Question:
Hi all,I had an issue on calling tab bar event with different value.since tab bar view get load on single call.unable to pass different values for class.for example,I have to load fri17,sat18,sun19 tabs on tab bar class. it have the content as 17th day value ,18th day value, 19th day value.which must load in list view after passing the date 17 to list class.I had try tab on change listener.still cant find solution this problem.can anyone help me.
'''
package com.androidexample.tabbar;
import java.util.ArrayList;
import java.util.HashMap;
import org.w3c.dom.Document;
import org.w3c.dom.Element;
import org.w3c.dom.NodeList;
public class TabBar extends TabActivity implements OnTabChangeListener{
public static String name;
static final String URL = "http://182.160.161.2/~mani/homeshow/web_serv/timeTableGetByRequest.php?event_id=14&sortBy=time";
static final String KEY_SONG = "date"; // parent node
static final String KEY_IDs = "timetable_date";
public HashMap<String, String> map;
public ArrayList<HashMap<String, String>> songsList;
String kid,ktit,kart,kdur,kurl,EID;
TabHost tabHost;
TabHost.TabSpec spec;
Intent intent;
public void onCreate(Bundle savedInstanceState) {
super.onCreate(savedInstanceState);
setContentView(R.layout.t2);
tabHost = getTabHost();
tabHost.setOnTabChangedListener(this);
songsList = new ArrayList<HashMap<String, String>>();
final NewProdCompleteXMLParser parser = new NewProdCompleteXMLParser();
String xml = parser.getXmlFromUrl(URL);
final Document doc = parser.getDomElement(xml);
NodeList nl = doc.getElementsByTagName(KEY_SONG);
for (int i = 0; i < nl.getLength(); i++) {
map = new HashMap<String, String>();
Element e = (Element) nl.item(i);
map.put(KEY_IDs, parser.getValue(e, KEY_IDs));
songsList.add(map);
kid=parser.getValue(e, KEY_IDs);
System.out.println("kid"+kid);
intent = new Intent().setClass(this, Tab1.class);
spec= tabHost.newTabSpec("hhj").setIndicator(kid)
.setContent(intent);
tabHost.addTab(spec);
tabHost.getTabWidget().getChildAt(i).setBackgroundResource(R.drawable.tab_bg);
TextView tv = (TextView) tabHost.getTabWidget().getChildAt(i).findViewById(android.R.id.title);
tv.setTextColor(Color.WHITE);
}
tabHost.getTabWidget().setCurrentTab(0);
tabHost.getTabWidget().getChildAt(0).setBackgroundResource(R.drawable.tab_hover);
}
public void onTabChanged(String tabId) {
name=songsList.get(tabHost.getCurrentTab()).get("timetable_date");
System.out.println("on tab changed"+name);
/************ Called when tab changed *************/
//********* Check current selected tab and change according images *******/
for(int i=0;i<tabHost.getTabWidget().getChildCount();i++)
{
tabHost.getTabWidget().getChildAt(i).setBackgroundResource(R.drawable.tab_bg);
}
for(int i=0;i<tabHost.getTabWidget().getChildCount();i++)
{
tabHost.getTabWidget().getChildAt(tabHost.getCurrentTab()).setBackgroundResource(R.drawable.tab_hover);
}
Log.i("tabs", "CurrentTab: "+tabHost.getCurrentTab());
while(tabHost.getCurrentTab()==1)
{
Intent intent1 = new Intent().setClass(this, Tab1.class);
spec.setContent(intent1);
//Add intent to tab
System.out.println("on tab changed"+name);
tabHost.getTabWidget().getChildAt(1).setBackgroundResource(R.drawable.tab_bg);
}
}
}
'''
have to send 'System.out.println("on tab changed"+name);'. This name val(ie.fri17..sat 18.on each tab click to next Tab1 class)
'''
public class Tab1 extends Activity {
public void onCreate(Bundle savedInstanceState) {
super.onCreate(savedInstanceState);
setContentView(R.layout.tab1);
TabBar tb=new TabBar();
String name = tb.name;
System.out.println("on tab changed TT"+name);
}
}
'''
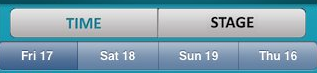
Answer: You have two better android specific options
1>Use JakeWharton's <URL>
2>very famous astuetz <URL>
use this libs and samples do some hacks to load the those amples activity or fragments inside your each parent tabs.
other than this you can do <URL>.
gist Code for layout:
'''
<?xml version="1.0" encoding="utf-8"?>
<TabHost xmlns:android="http://schemas.android.com/apk/res/android"
android:id="@android:id/tabhost"
android:layout_width="fill_parent"
android:layout_height="fill_parent">
<LinearLayout
android:orientation="vertical"
android:layout_width="fill_parent"
android:layout_height="fill_parent">
<TabWidget
android:id="@android:id/tabs"
android:layout_width="fill_parent"
android:layout_height="wrap_content">
<TextView
android:tag="tab0"
android:text="Tab 1"
android:background="@android:drawable/btn_star_big_on"
android:layout_width="wrap_content"
android:layout_height="fill_parent"
/>
<TextView
android:tag="tab1"
android:text="Tab 2"
android:layout_width="wrap_content"
android:layout_height="fill_parent"
/>
<TextView
android:tag="tab2"
android:text="Tab 3"
android:layout_width="wrap_content"
android:layout_height="fill_parent"
/>
</TabWidget>
<FrameLayout
android:id="@android:id/tabcontent"
android:layout_width="fill_parent"
android:layout_height="fill_parent">
<TextView
android:text="Hallo1"
android:layout_width="fill_parent"
android:layout_height="fill_parent" />
<TextView
android:text="Hallo2"
android:layout_width="fill_parent"
android:layout_height="fill_parent" />
<TextView
android:text="Hallo3"
android:layout_width="fill_parent"
android:layout_height="fill_parent" />
</FrameLayout>
</LinearLayout>
</TabHost>
'''
Activity:
'''
import java.util.HashMap;
import java.util.LinkedList;
import java.util.List;
import java.util.Map;
import android.app.Activity;
import android.content.Context;
import android.os.Bundle;
import android.view.View;
import android.widget.FrameLayout;
import android.widget.TabHost;
import android.widget.TabHost.TabContentFactory;
import android.widget.TabHost.TabSpec;
import android.widget.TabWidget;
import android.widget.TextView;
public class SensorActivity extends Activity {
@Override
protected void onCreate(Bundle savedInstanceState) {
super.onCreate(savedInstanceState);
setContentView(R.layout.tabsample);
TabHost tabHost = (TabHost) findViewById(android.R.id.tabhost);
tabHost.setup();
final TabWidget tabWidget = tabHost.getTabWidget();
final FrameLayout tabContent = tabHost.getTabContentView();
// Get the original tab textviews and remove them from the viewgroup.
TextView[] originalTextViews = new TextView[tabWidget.getTabCount()];
for (int index = 0; index < tabWidget.getTabCount(); index++) {
originalTextViews[index] = (TextView) tabWidget.getChildTabViewAt(index);
}
tabWidget.removeAllViews();
// Ensure that all tab content childs are not visible at startup.
for (int index = 0; index < tabContent.getChildCount(); index++) {
tabContent.getChildAt(index).setVisibility(View.GONE);
}
// Create the tabspec based on the textview childs in the xml file.
// Or create simple tabspec instances in any other way...
for (int index = 0; index < originalTextViews.length; index++) {
final TextView tabWidgetTextView = originalTextViews[index];
final View tabContentView = tabContent.getChildAt(index);
TabSpec tabSpec = tabHost.newTabSpec((String) tabWidgetTextView.getTag());
tabSpec.setContent(new TabContentFactory() {
@Override
public View createTabContent(String tag) {
return tabContentView;
}
});
if (tabWidgetTextView.getBackground() == null) {
tabSpec.setIndicator(tabWidgetTextView.getText());
} else {
tabSpec.setIndicator(tabWidgetTextView.getText(), tabWidgetTextView.getBackground());
}
tabHost.addTab(tabSpec);
}
// tabHost.setCurrentTab(0);
}
}
'''
Source: <URL>